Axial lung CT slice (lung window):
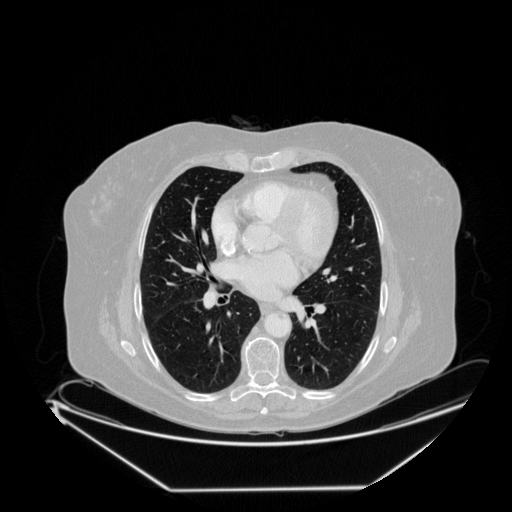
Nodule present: no